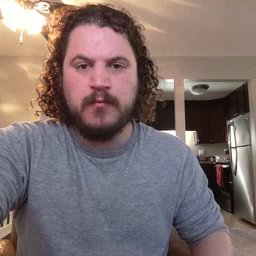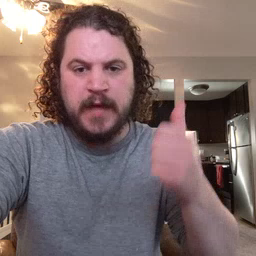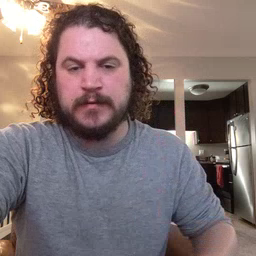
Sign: every